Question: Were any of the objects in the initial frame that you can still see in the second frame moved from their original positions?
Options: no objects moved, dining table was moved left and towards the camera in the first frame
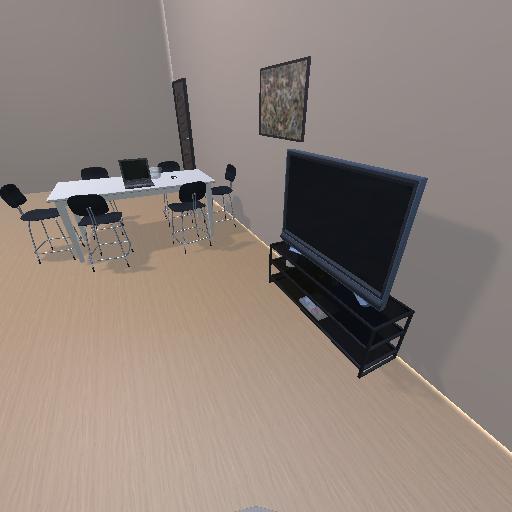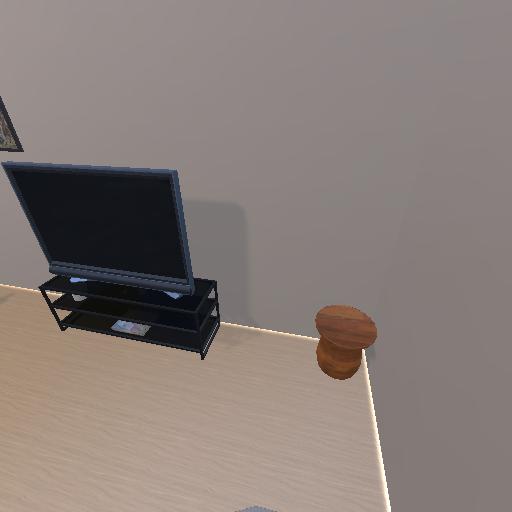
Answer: no objects moved